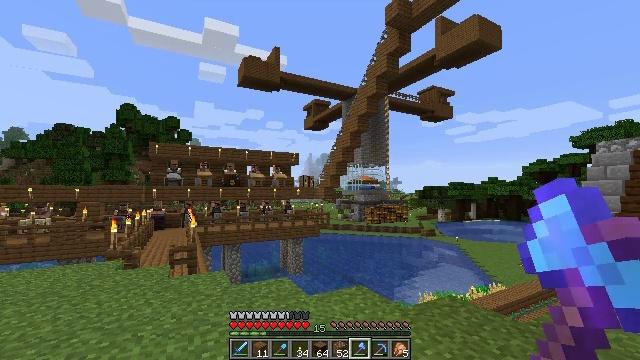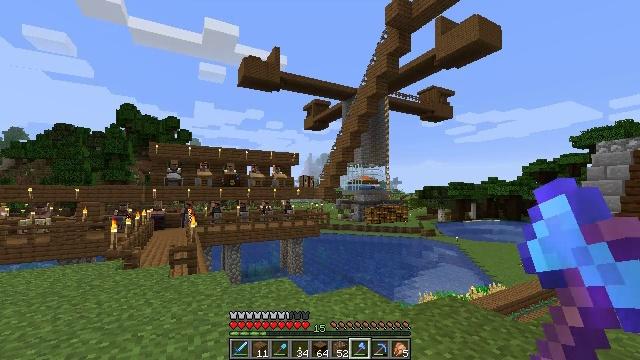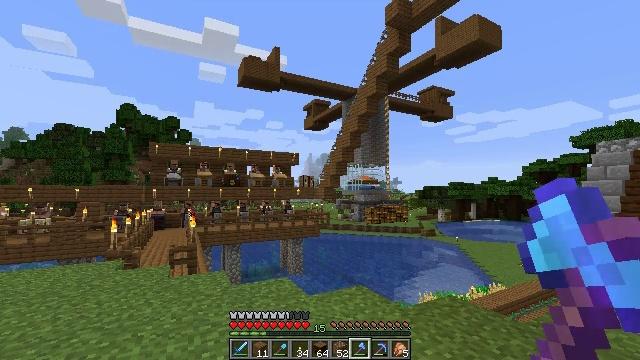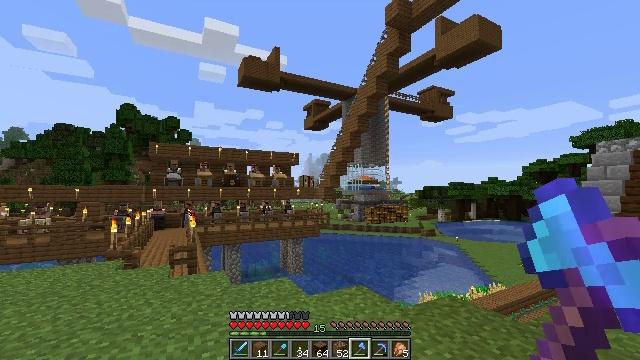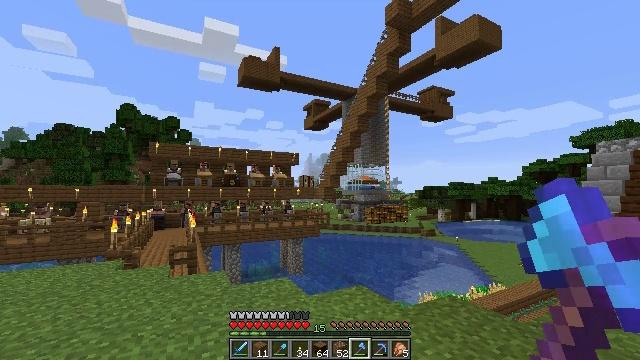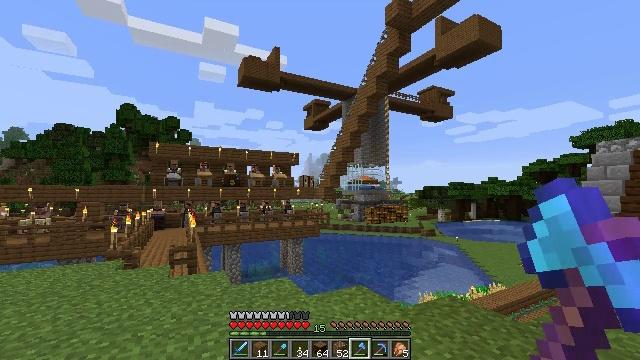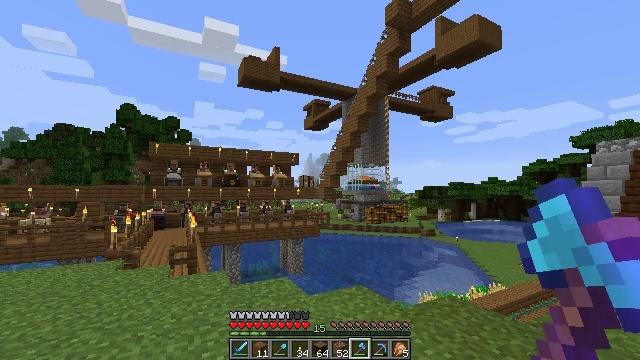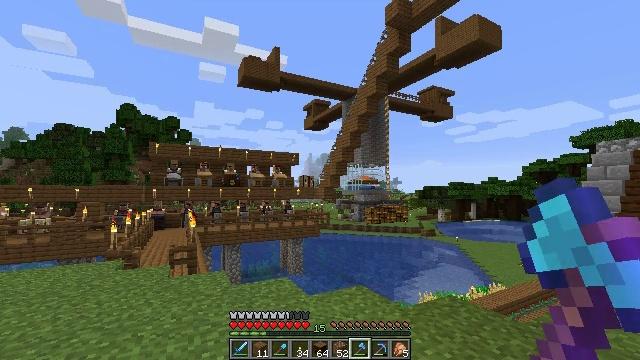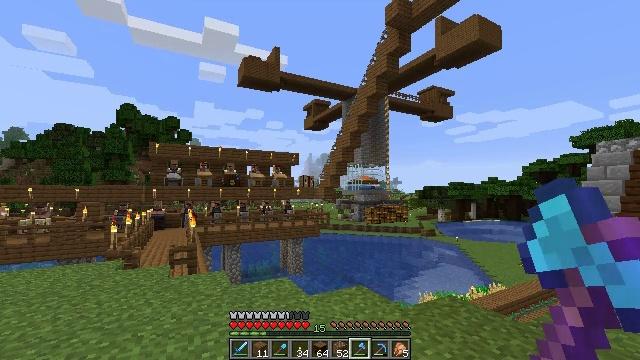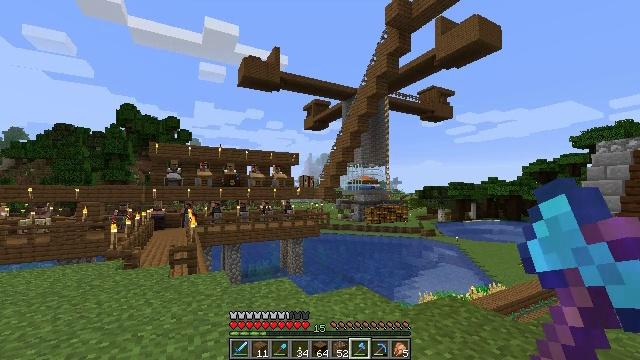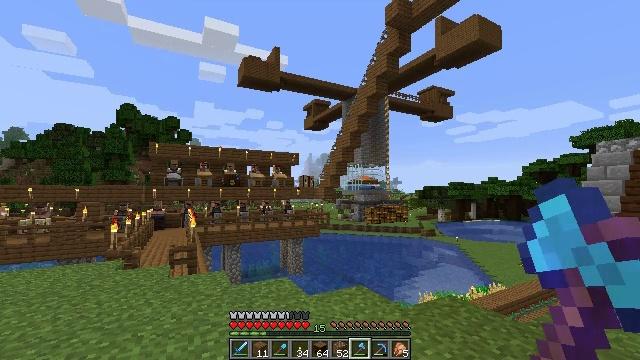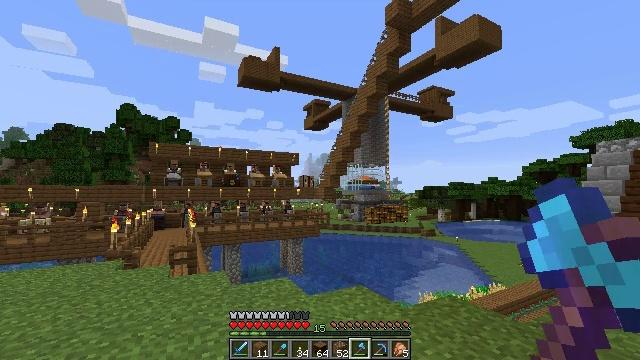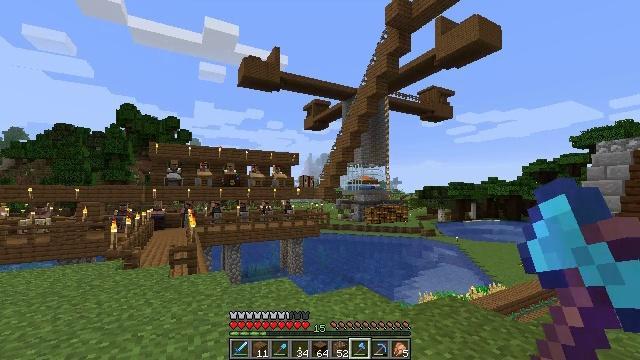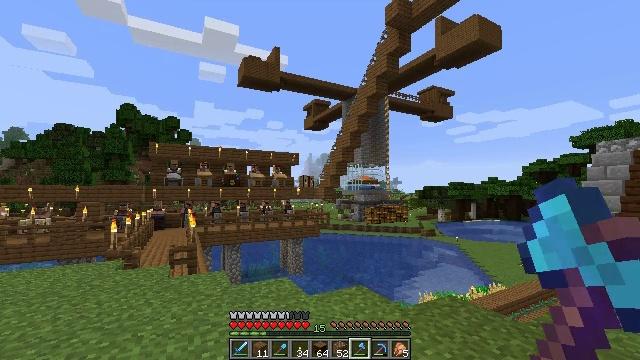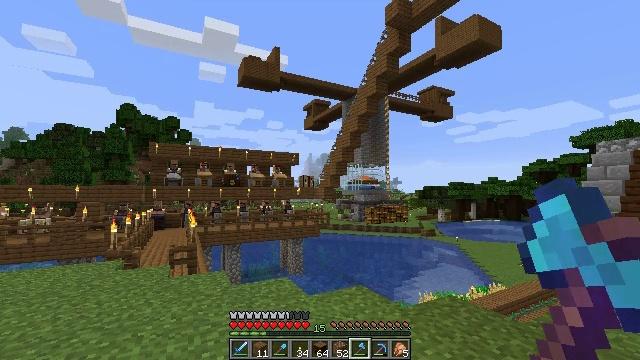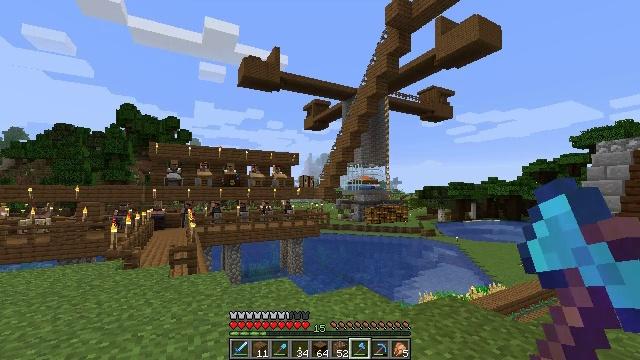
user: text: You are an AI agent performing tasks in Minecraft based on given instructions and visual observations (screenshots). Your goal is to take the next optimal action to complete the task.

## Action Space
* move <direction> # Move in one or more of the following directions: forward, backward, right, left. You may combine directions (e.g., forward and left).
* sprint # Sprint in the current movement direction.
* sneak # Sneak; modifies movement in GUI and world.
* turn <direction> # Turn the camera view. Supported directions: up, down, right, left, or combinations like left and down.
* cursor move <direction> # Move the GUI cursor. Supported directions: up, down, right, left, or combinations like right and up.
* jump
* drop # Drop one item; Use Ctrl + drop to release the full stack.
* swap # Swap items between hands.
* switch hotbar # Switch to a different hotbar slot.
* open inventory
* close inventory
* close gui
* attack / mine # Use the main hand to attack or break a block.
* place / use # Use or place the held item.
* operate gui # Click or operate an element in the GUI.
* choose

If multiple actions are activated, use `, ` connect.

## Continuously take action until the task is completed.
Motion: motion action
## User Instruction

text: Create a spruce pressure plate in the crafting table with spruce planks.
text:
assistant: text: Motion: no_op
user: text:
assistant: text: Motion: no_op
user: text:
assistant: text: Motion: no_op
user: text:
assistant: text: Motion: no_op
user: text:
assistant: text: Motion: no_op
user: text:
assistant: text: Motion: no_op
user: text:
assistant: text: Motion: no_op
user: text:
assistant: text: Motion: no_op
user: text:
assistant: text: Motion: no_op
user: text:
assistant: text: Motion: no_op
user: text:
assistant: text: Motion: no_op
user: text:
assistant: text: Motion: no_op
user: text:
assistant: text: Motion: no_op
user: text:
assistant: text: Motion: no_op
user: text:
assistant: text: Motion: no_op
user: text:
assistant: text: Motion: no_op
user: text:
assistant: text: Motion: no_op
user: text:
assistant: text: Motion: no_op
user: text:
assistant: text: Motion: no_op
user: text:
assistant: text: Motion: no_op
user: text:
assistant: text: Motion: no_op
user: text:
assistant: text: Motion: no_op
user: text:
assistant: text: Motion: no_op
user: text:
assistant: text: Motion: no_op
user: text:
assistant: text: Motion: no_op
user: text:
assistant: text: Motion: no_op
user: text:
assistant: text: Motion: no_op
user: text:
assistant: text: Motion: no_op
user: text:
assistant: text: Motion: no_op
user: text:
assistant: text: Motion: no_op